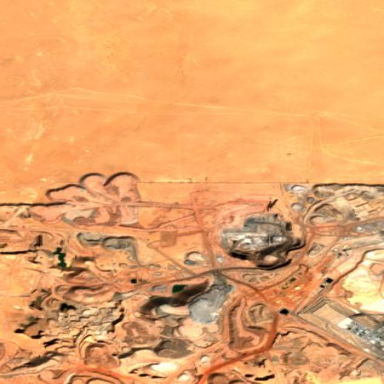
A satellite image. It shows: Quarry used for uranium extraction.